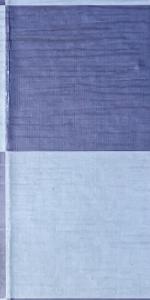
Label: Empty